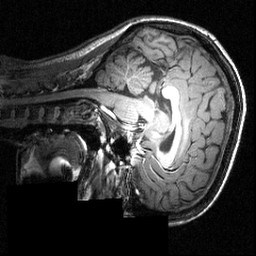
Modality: T1w
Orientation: sagittal
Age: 21
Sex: female
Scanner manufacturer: siemens
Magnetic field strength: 3.951 T
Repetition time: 1.5 s
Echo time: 0.00335 s